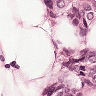
Metastatic tissue present: yes